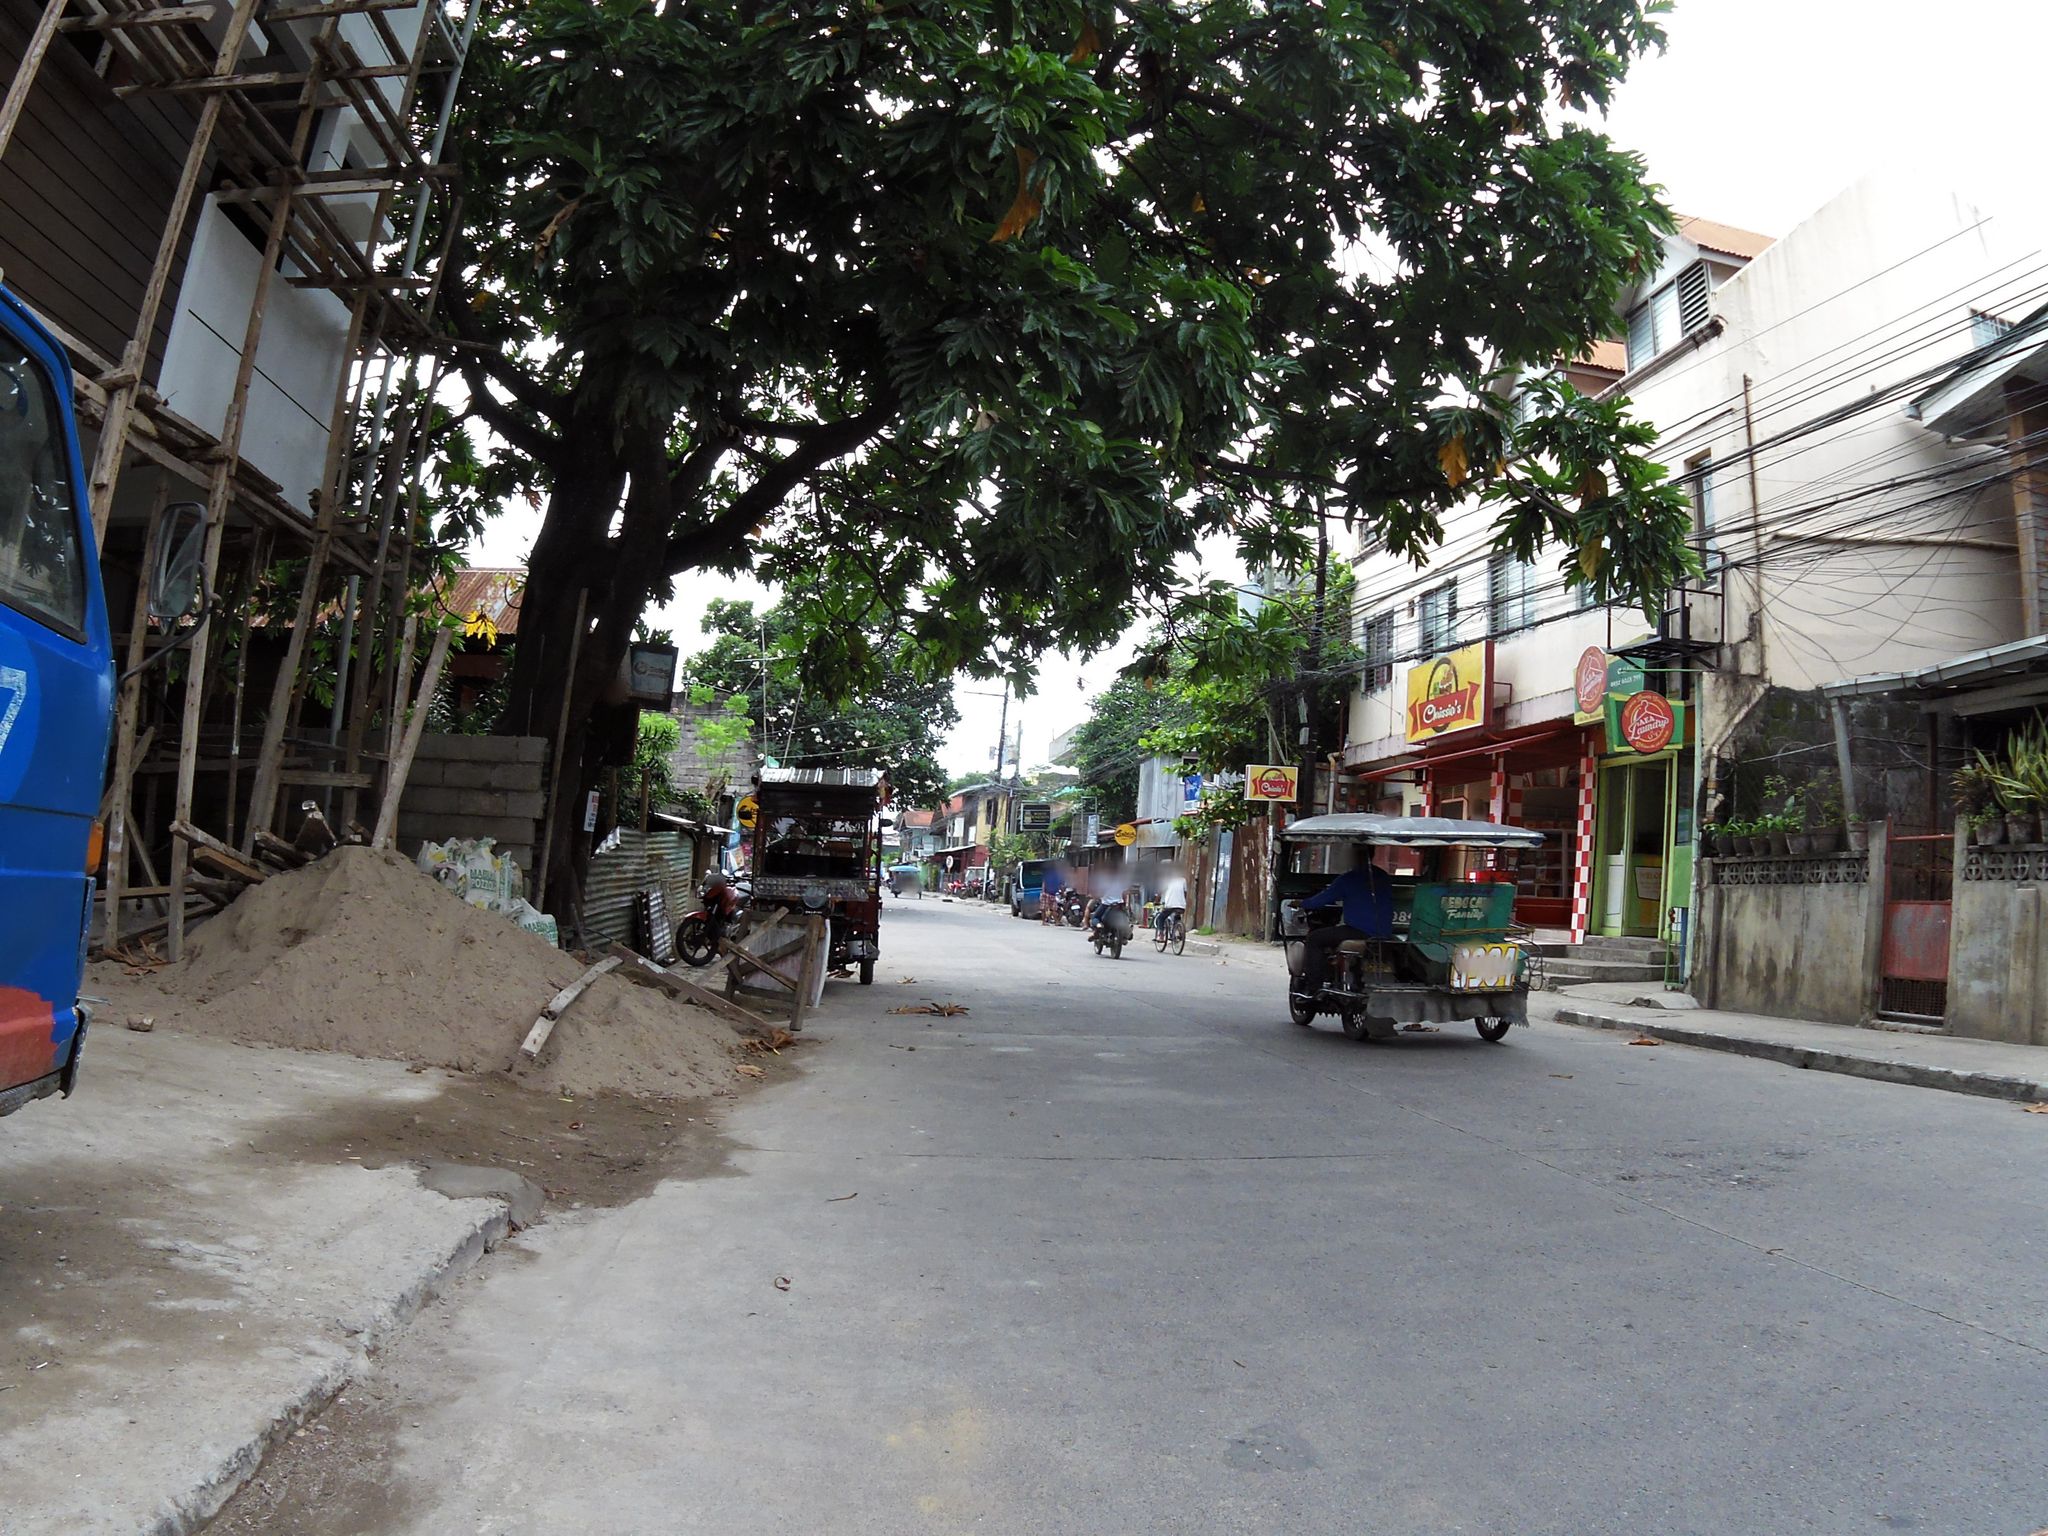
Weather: clear
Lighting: day
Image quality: good
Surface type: walking surface
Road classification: tertiary
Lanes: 2
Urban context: urban centre
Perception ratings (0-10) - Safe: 2.56, Lively: 4.7, Beautiful: 1.8, Boring: 3.64, Depressing: 3.07, Wealthy: 0.6